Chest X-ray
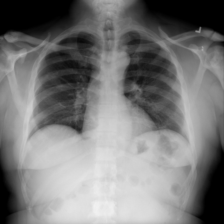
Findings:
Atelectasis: negative
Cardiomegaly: negative
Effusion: negative
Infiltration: negative
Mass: negative
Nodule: negative
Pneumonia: negative
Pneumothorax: negative
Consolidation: negative
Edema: negative
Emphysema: negative
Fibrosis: negative
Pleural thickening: negative
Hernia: negative